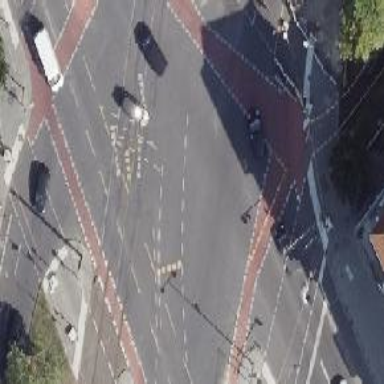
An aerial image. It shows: Secondary road with asphalt surface. There is bus lane on the right and cycle lane with asphalt surface on the right as well.